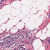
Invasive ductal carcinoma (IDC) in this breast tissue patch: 1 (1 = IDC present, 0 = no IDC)